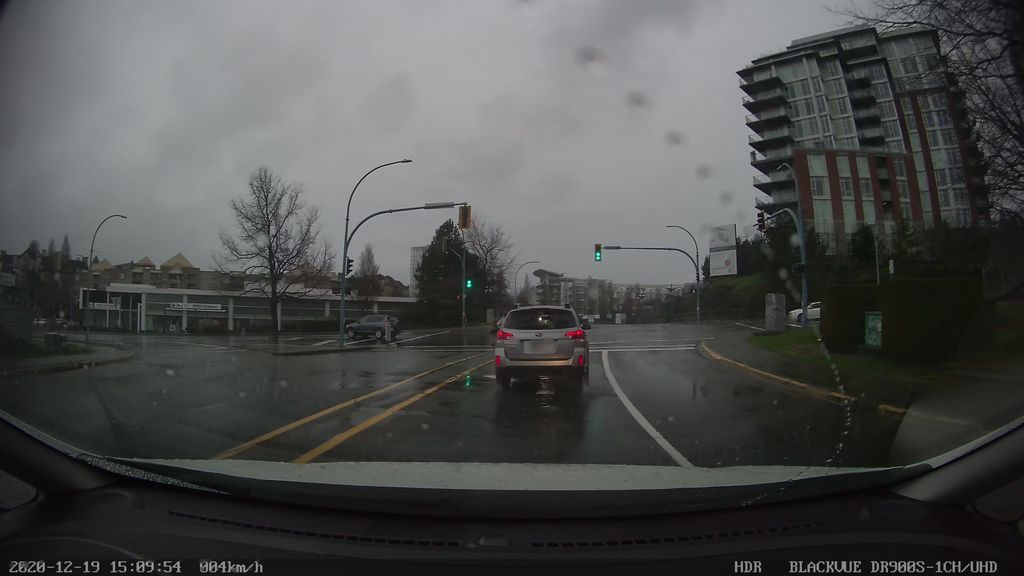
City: victoria